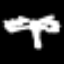
Label: palm tree